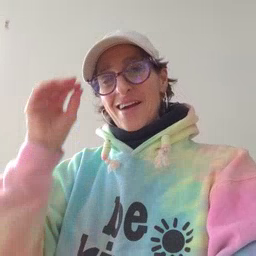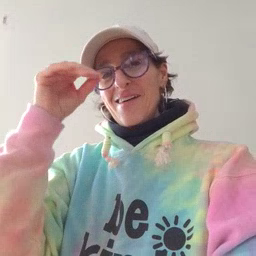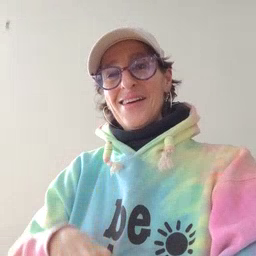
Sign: owl